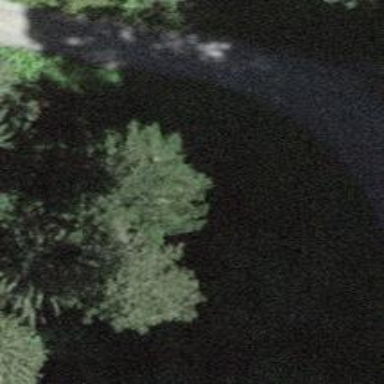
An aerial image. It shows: Culvert tunnel.